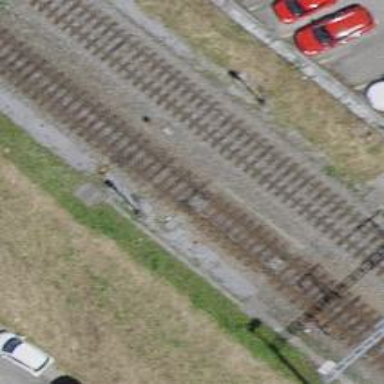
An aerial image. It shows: Railway line with electrified contact line. It runs along embankment with one track.